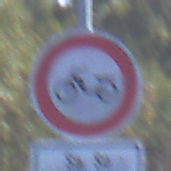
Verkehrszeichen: VerbotMofas
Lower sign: ZeitangabenMitBeschraenkungAufWochentage9
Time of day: MorningAfternoon
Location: Outdoor (Nature)
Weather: Clear
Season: NotSpecified
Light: Natural